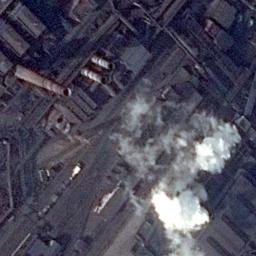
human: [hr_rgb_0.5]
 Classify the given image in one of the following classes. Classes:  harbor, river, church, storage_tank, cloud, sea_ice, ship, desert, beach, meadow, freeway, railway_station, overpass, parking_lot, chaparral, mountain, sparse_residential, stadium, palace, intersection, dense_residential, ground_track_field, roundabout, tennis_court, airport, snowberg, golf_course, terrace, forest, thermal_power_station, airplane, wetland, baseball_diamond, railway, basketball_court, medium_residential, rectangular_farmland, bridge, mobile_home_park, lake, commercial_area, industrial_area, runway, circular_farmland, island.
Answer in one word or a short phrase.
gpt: thermal_power_station